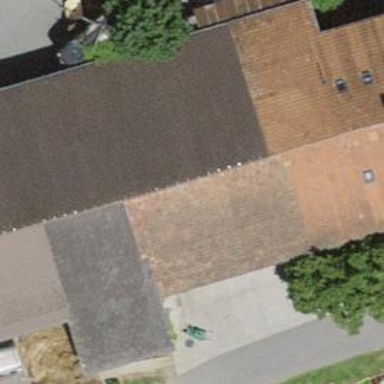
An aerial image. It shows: Farm building.